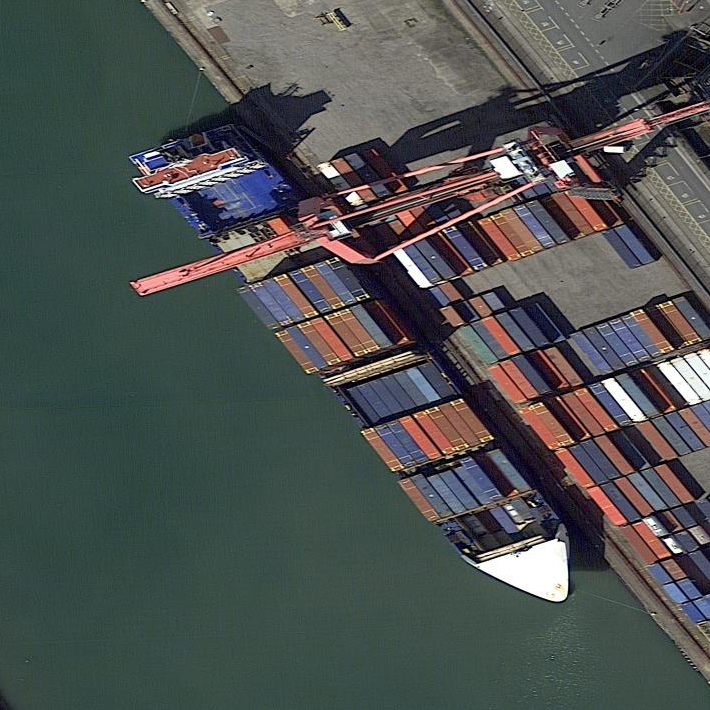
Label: civil